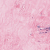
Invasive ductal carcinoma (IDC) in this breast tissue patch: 0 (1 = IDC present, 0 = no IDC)